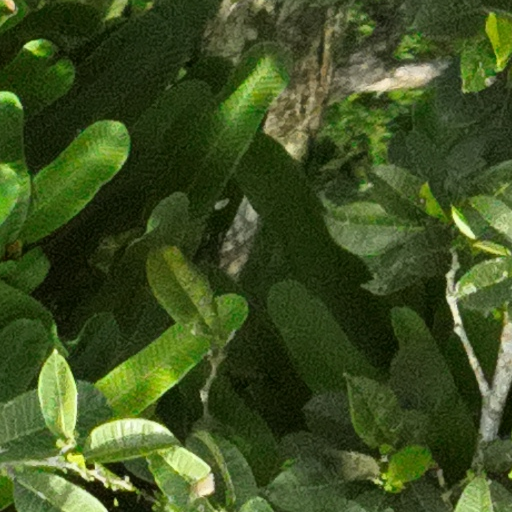
Species: Brosimum alicastrum
GBIF accepted scientific name: Brosimum alicastrum
Crown area (m\u00b2): 293.469